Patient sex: F
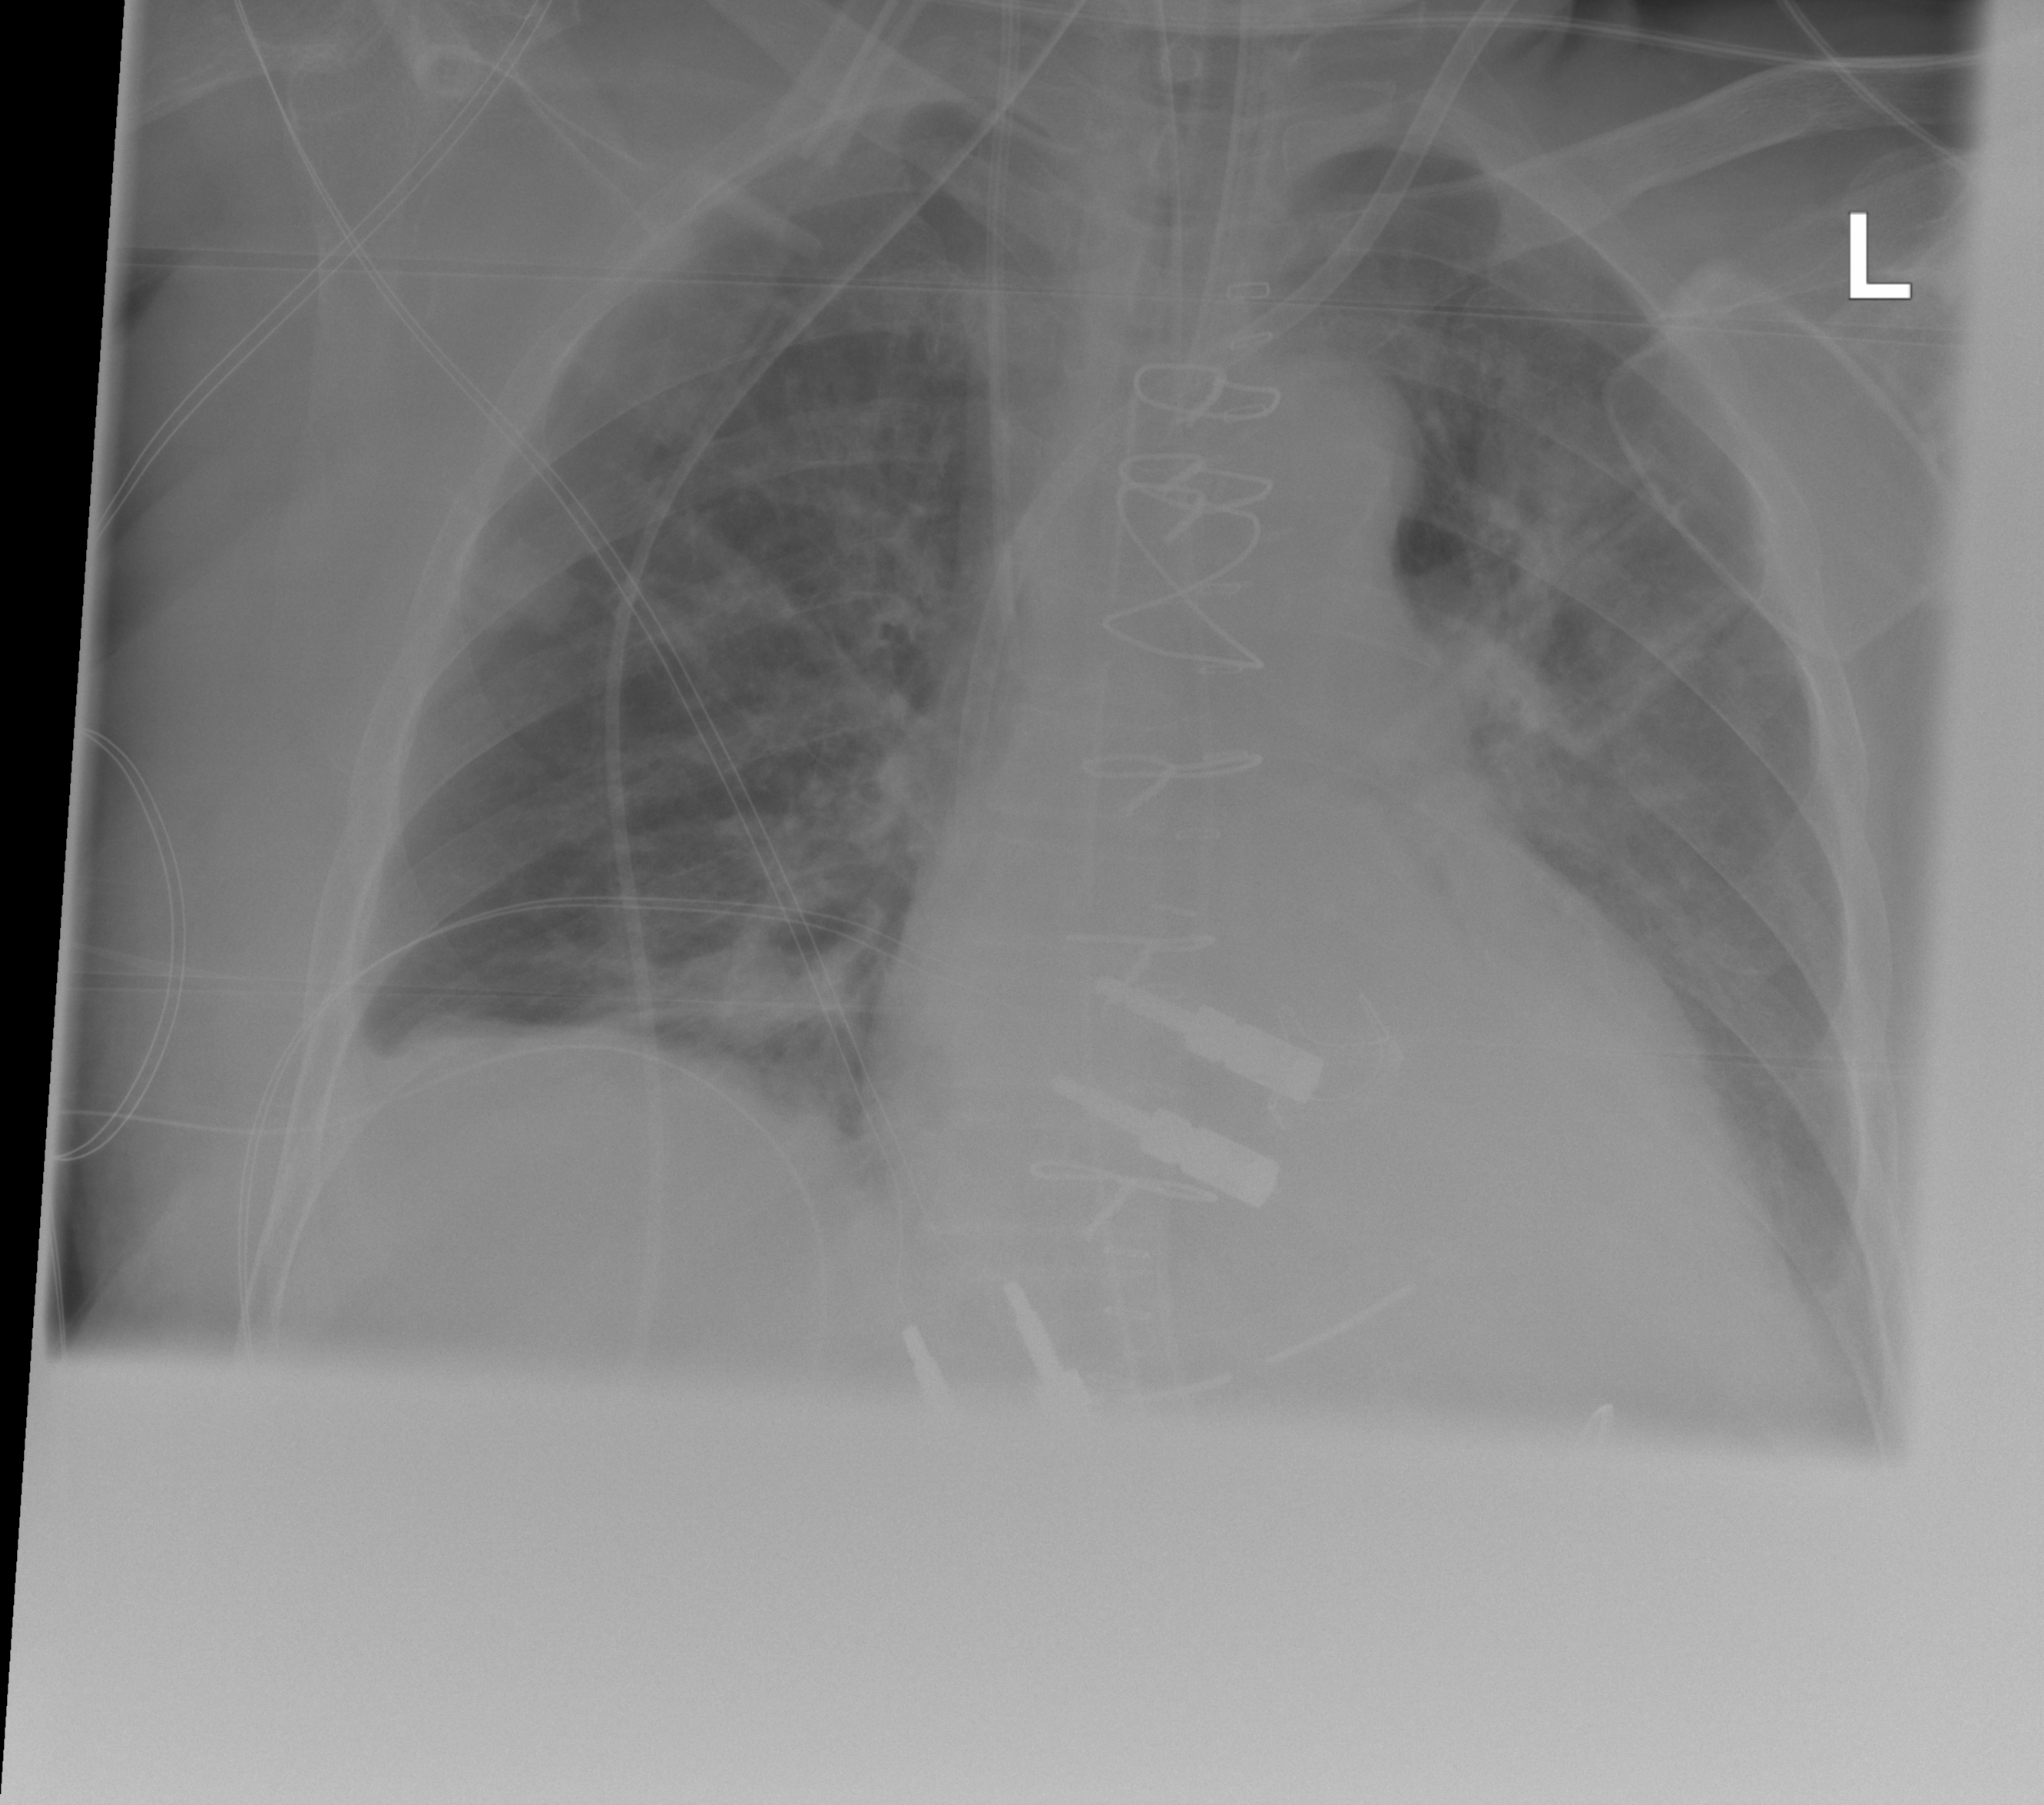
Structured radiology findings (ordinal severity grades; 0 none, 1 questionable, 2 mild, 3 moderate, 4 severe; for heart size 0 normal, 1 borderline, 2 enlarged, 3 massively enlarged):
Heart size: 2
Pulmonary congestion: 2
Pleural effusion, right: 2
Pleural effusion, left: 1
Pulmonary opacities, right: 2
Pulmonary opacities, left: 2
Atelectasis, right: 2
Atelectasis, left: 2